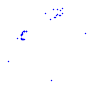
Particle: proton